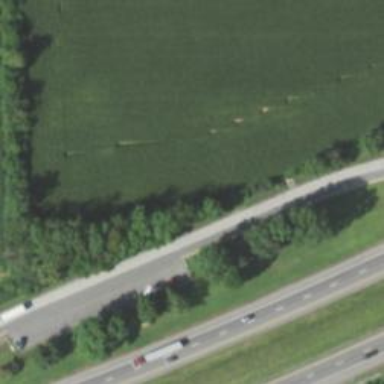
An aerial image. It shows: Rest area along the road.